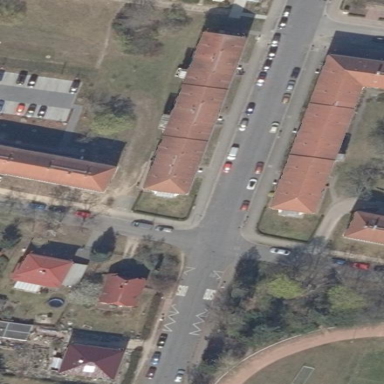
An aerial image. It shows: Hipped roof on apartment building.